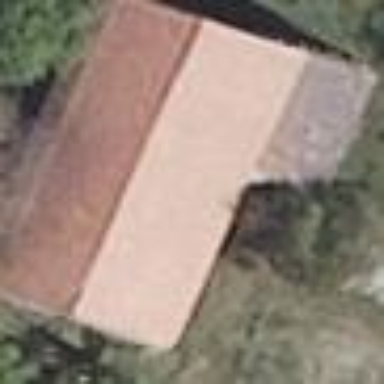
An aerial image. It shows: Shed building.